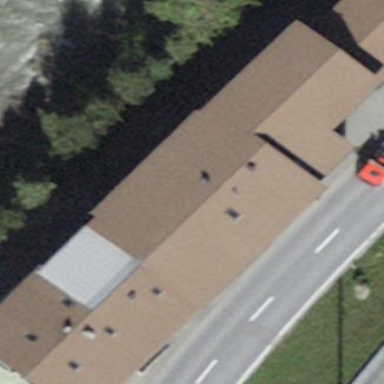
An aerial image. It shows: Hotel building.